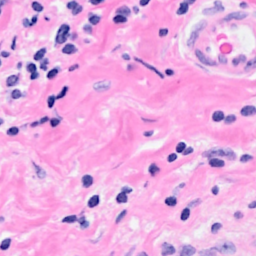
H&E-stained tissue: Breast